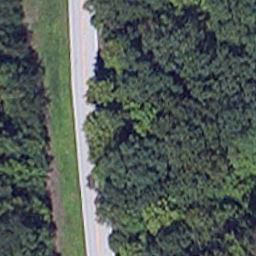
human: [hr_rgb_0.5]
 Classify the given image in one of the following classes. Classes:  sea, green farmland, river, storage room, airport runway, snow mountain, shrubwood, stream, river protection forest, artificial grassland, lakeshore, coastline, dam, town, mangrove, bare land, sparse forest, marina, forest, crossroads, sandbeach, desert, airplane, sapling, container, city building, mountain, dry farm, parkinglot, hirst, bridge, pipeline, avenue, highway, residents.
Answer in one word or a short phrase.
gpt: avenue